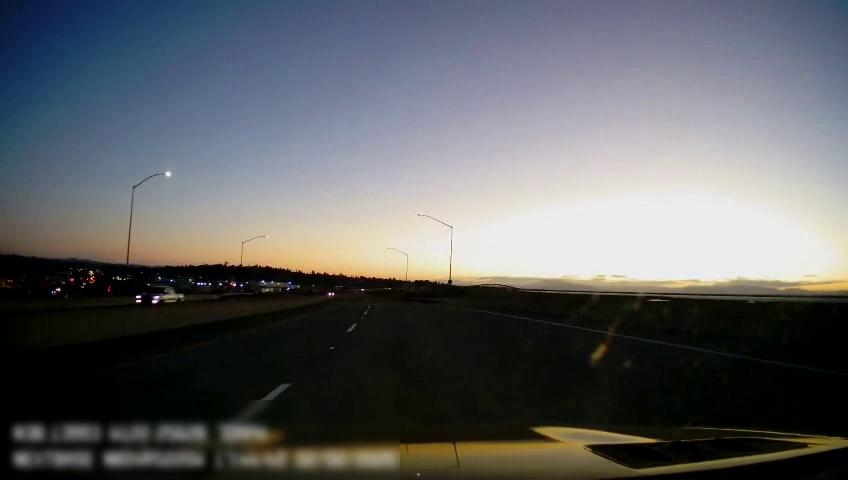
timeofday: Dusk/Dawn/Twilight
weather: Sunny
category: Drivable Space
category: Vehicles | Truck
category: Lanes | Current Lane
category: Lanes | Current Lane
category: Lanes | Alternate Lane